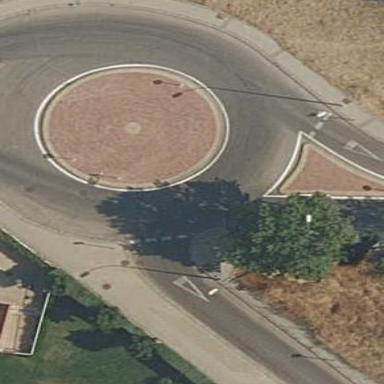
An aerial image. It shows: Residential road with roundabout.